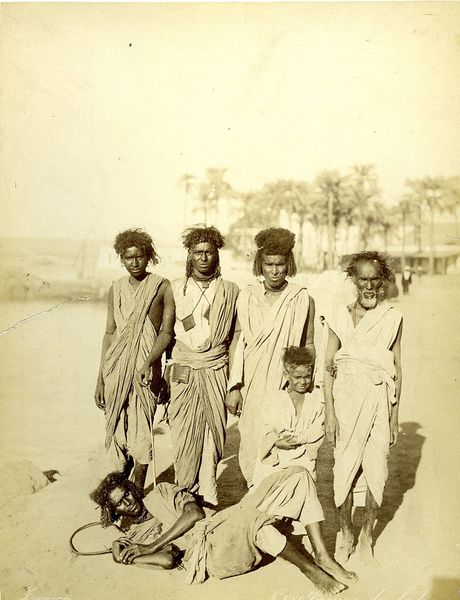
Titel: No.550 Groupe des Bedouines
Künstler: George Zangaki
Standort: Hamburg
Institution: Museum für Kunst und Gewerbe Hamburg
Schlagwörter: foto, fotografie, photographie, photo, beduinen, albumin, lichtbild, nomaden, reisefotografie, völker, schwarzweißpositivverfahren, silbersalzverfahren, schwarzweißfotografie, reisephotographie, albuminpapier, wüste